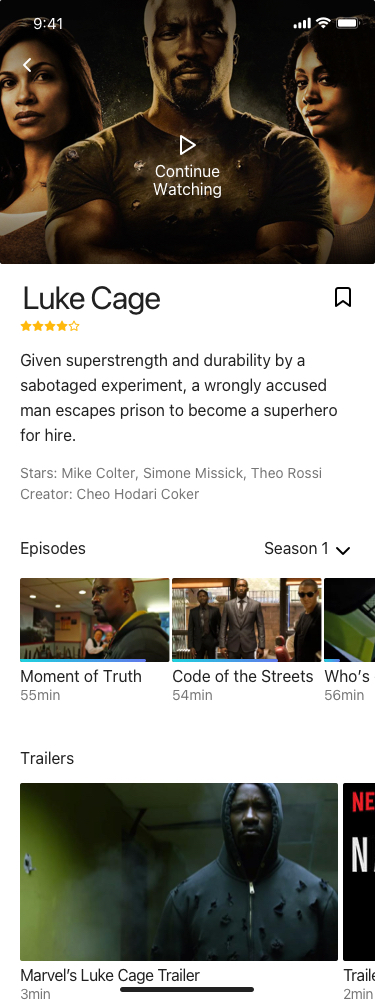
Text in this UI design:
Trailer: Just Getting Started
2min
Marvel’s Luke Cage Trailer
3min
Trailers
Moment of Truth
55min
Code of the Streets
54min
Who’s gonna t…
56min
Season 1
Episodes
Stars: Mike Colter, Simone Missick, Theo Rossi
Creator: Cheo Hodari Coker
Given superstrength and durability by a sabotaged experiment, a wrongly accused man escapes prison to become a superhero for hire.
Luke Cage
Continue Watching